Question: I have a website with social icons listed across the page. When you click on one, I want a window to pop under with more information. Here is a picture of what I want it to look like after the user clicks on an icon.

That entire pop-over is self contained in it's own div.
I'm looking for a more dynamic method then just hard coding in different coordinates for each button.
Thanks in advance.
The Html
'''
<div id='inset'>
<div id='icon-gutter'>
<div id='gutter-loader'>
</div>
<div id='icons'>
<img src='images/facebook.png' id='facebook' />
<img src='images/twitter.png' id='twitter' />
<img src='images/google+.png' id='google+' />
<img src='images/linkedin.png' id='linkedin' />
<img src='images/reddit.png' id='reddit' />
<img src='images/tumblr.png' id='tumblr' />
<img src='images/pinterest.png' id='pinterest' />
<img src='images/youtube.png' id='youtube' />
<img src='images/lastfm.png' id='lastfm' />
<img src='images/instagram.png' id='instagram' />
<div id='pop-over-wrap'>
<div id='arrow'>
</div>
<div id='pop-over-body'>
Hello
</div>
</div>
</div>
</div>
</div>
'''
The CSS
'''
#inset {
margin: 0;
padding: 0;
background: url(grey-fabric.png) repeat; /*#001121;*/
height: auto;
max-width: 100%;
position: relative;
padding: 14px 10px 10px 22px;
border-radius: 5px 5px 0px 0px;
-moz-border-radius: 5px 5px 0px 0px;
-webkit-border-radius: 5px 5px 0px 0px;
}
#icon-gutter {
height: auto;
min-height: 43px;
position: relative;
text-align: center;
}
#icons {
opacity:0;
}
#icons img {
height: 95px;
position: relative;
margin: 0 8px;
cursor: pointer;
transition: all .2s;
-moz-transition: all .2s; /* Firefox 4 */
-webkit-transition: all .2s; /* Safari and Chrome */
-o-transition: all .2s; /* Opera */
}
#pop-over-wrap {
padding: 10px;
position: absolute;
width: 200px;
height: 230px;
background-color: white;
border-radius: 5px 5px 5px 5px;
-moz-border-radius: 5px 5px 5px 5px;
-webkit-border-radius: 5px 5px 5px 5px;
margin-top: 20px;
margin-left: 300px;
-moz-box-shadow: 3px 3px 4px #000;
-webkit-box-shadow: 3px 3px 4px #000;
box-shadow: 3px 3px 4px #000;
/* For IE 8 */
-ms-filter: "progid:DXImageTransform.Microsoft.Shadow(Strength=4, Direction=135, Color='#000000')";
/* For IE 5.5 - 7 */
filter: progid:DXImageTransform.Microsoft.Shadow(Strength=4, Direction=135, Color='#000000');
}
#arrow {
position: relative;
background: url(images/arrowup.png) no-repeat;
background-position: top center;
height: 40px;
margin-top: -30px;
}
#pop-over-body {
}
'''
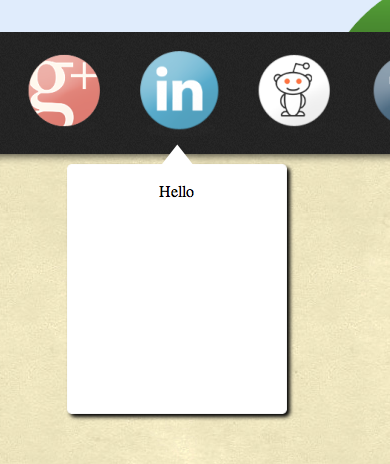
Answer: Remove the margins on the '#pop-over-wrap' css rule, and handle the positioning through jQuery.
'''
$(function(){
var popup = $('#pop-over-wrap'),
popupOffset = popup.outerWidth()/2,
arrowExceed = 30; // how many pixel the arrow exceeds from the containing wrapper.
$('#icons > img').click(function(){
var icon = $(this),
iconPos = icon.position(),
iconW = this.width,
iconH = this.height,
popupTop = iconPos.top + iconH + arrowExceed,
popupLeft = iconPos.left + iconW/2 - popupOffset;
popup.css({left:popupLeft, top:popupTop});
popup.show();
});
});
'''
<URL>